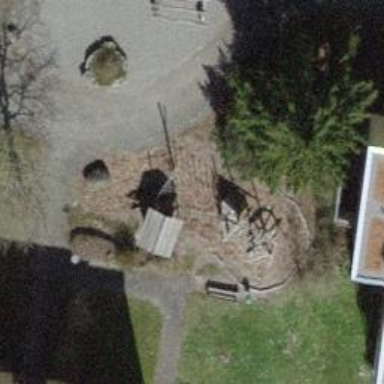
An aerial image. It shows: Playground area for leisure activities on the land.